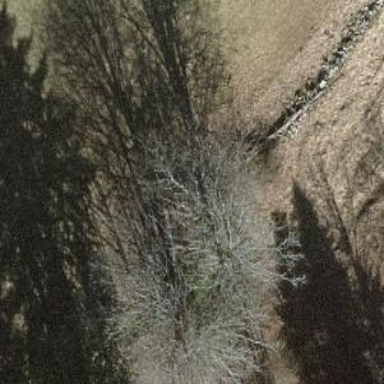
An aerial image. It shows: Single tag "natural: tree."